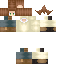
A female human skin with pale skin, wearing brown long hair dressed in a blue hoodie and brown pants, featuring a closed mouth.